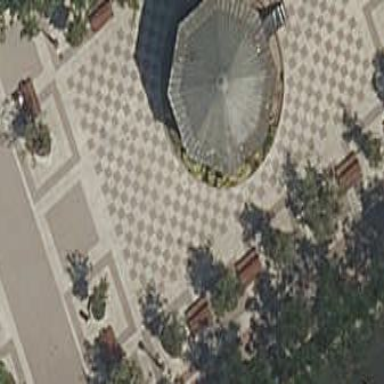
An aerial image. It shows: Bandstand in leisure area.